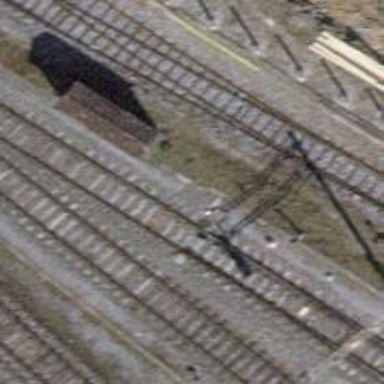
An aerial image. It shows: Railway switch.